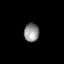
Tissue: lung
Cell type: T cells
Senescence score: 0.2377
Nuclear area (px): 273
Mean DAPI intensity: 141.432